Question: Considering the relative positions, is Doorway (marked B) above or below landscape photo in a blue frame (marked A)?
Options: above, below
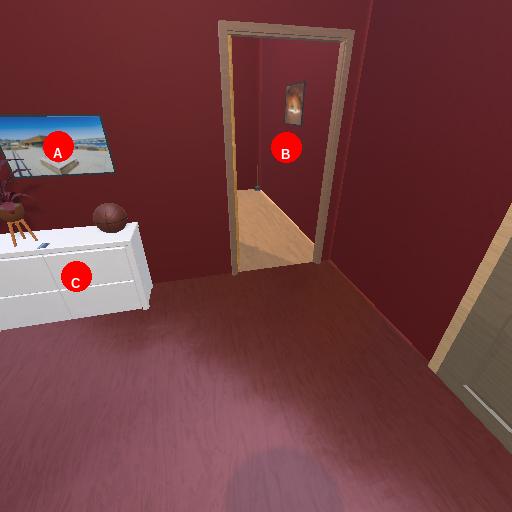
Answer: above